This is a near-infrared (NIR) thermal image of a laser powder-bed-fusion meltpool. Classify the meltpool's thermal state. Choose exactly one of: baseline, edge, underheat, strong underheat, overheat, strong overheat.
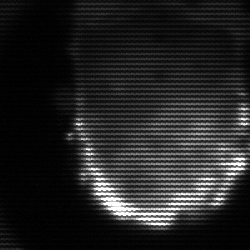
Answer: baseline